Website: home-depot
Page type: delivery-shipping
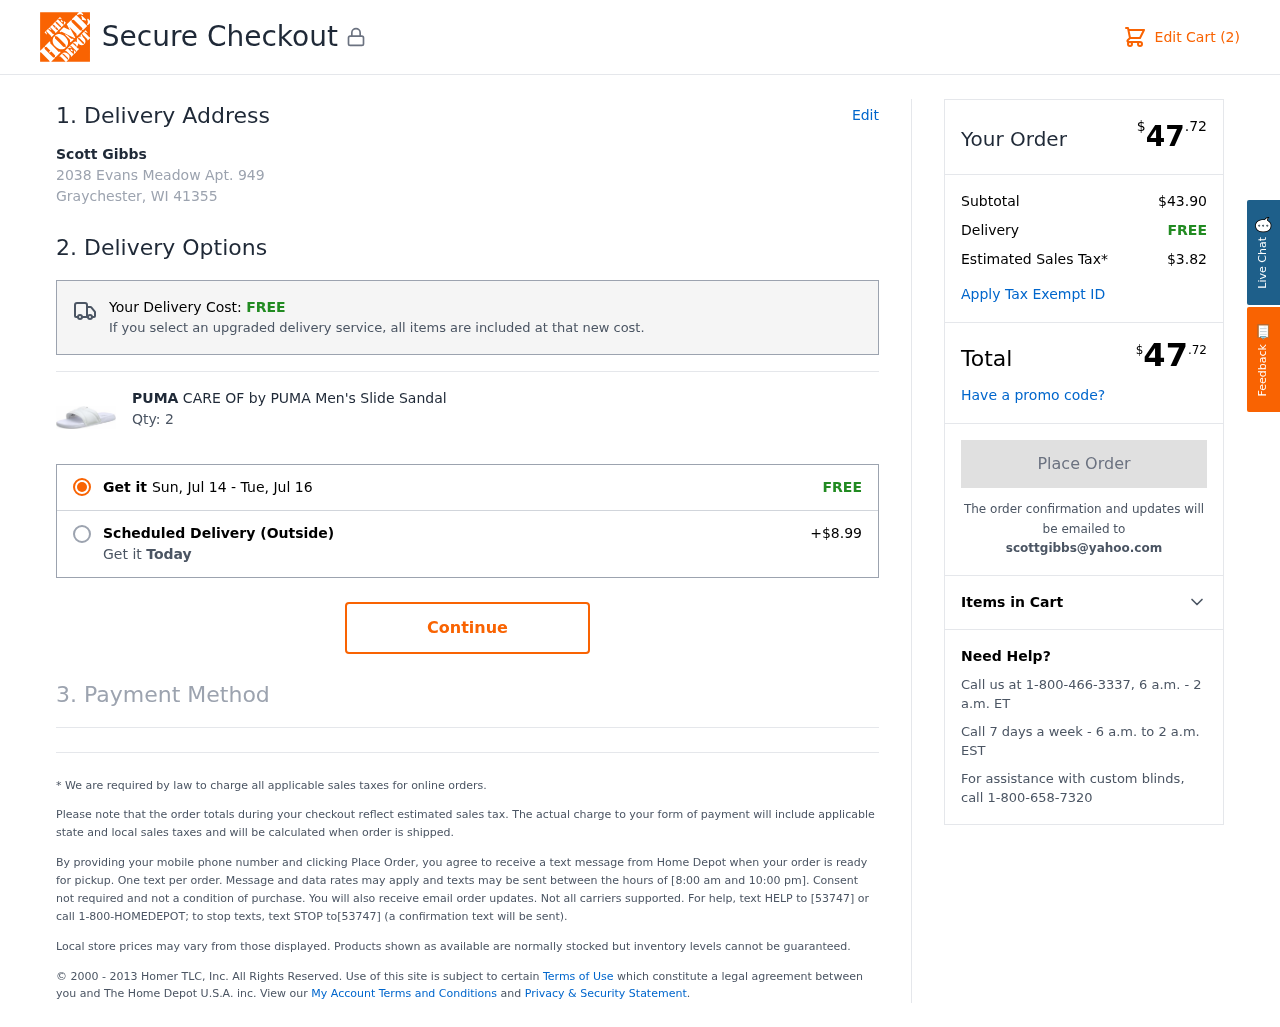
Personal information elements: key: PII_CITY_STATE_ZIP
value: Graychester, WI 41355
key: PII_EMAIL
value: scottgibbs@yahoo.com
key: PII_FULLNAME
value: Scott Gibbs
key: PII_STREET
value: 2038 Evans Meadow Apt. 949
Product elements: key: PRODUCT1_BRAND
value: PUMA
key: PRODUCT1_NAME
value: CARE OF by PUMA Men's Slide Sandal
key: PRODUCT1_QUANTITY
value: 2
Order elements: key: ORDER_NUM_ITEMS
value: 2
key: ORDER_DELIVERY_DATE_START
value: Sun, Jul 14
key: ORDER_DELIVERY_DATE
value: Tue, Jul 16
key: ORDER_TOTAL
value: $47.72
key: ORDER_SUBTOTAL
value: $43.90
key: ORDER_SHIPPING_COST
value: FREE
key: ORDER_TAX
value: $3.82
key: ORDER_TOTAL2
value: $47.72